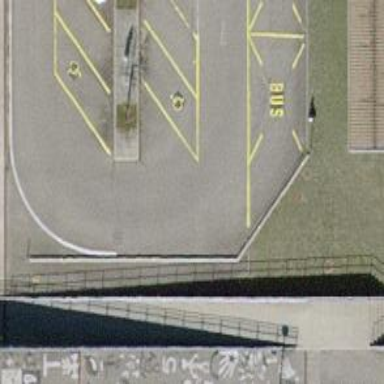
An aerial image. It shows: Road serving as parking aisle.